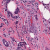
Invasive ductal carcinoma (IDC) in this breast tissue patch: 1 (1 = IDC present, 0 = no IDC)